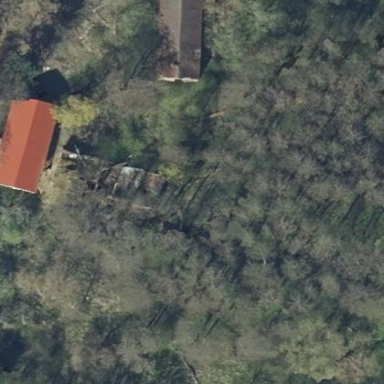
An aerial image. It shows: Farmyard area.